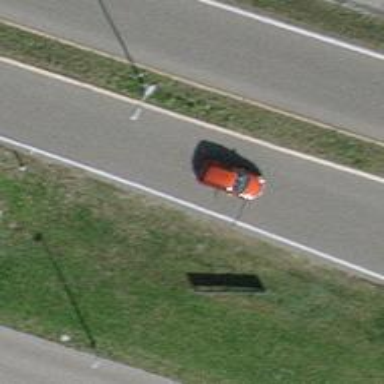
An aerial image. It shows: Secondary road with asphalt surface and no sidewalk.